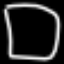
Label: square